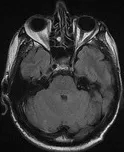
MRI of the cerebellum showing the new cerebellar infarct.
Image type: radiology (mri)